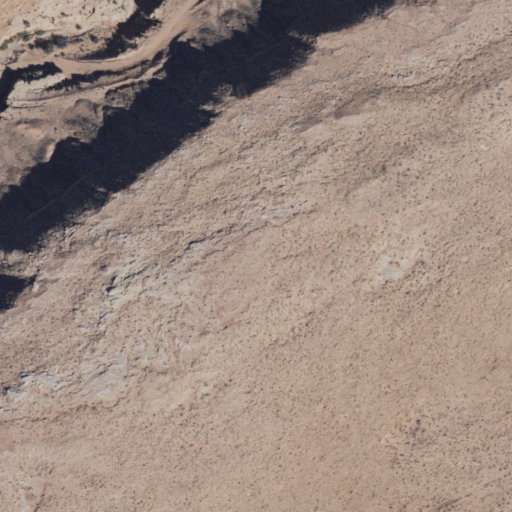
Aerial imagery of cliff(s) in Arizona named Gray Point containing shrub and grassland